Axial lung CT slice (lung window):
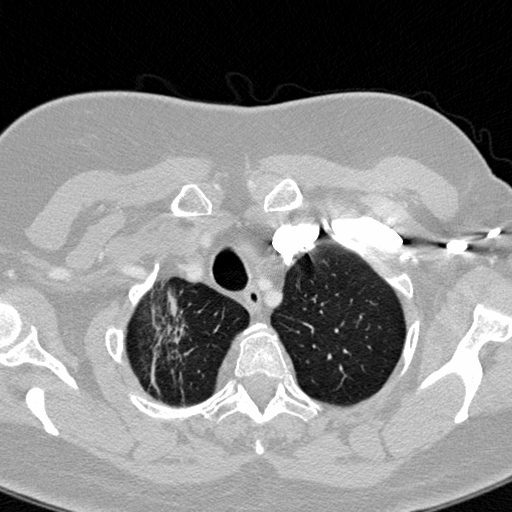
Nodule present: no